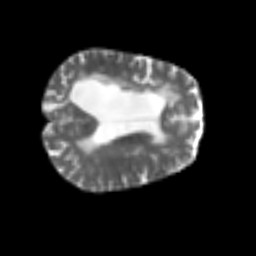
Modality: T2w
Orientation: axial
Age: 54
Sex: female
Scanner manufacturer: siemens
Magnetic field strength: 3 T
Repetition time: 4.987 s
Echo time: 0.0792 s